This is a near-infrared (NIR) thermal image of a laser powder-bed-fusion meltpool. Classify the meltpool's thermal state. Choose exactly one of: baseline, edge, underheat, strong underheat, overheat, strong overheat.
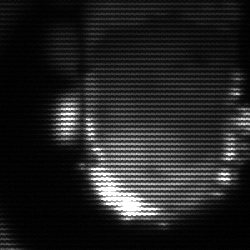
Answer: baseline